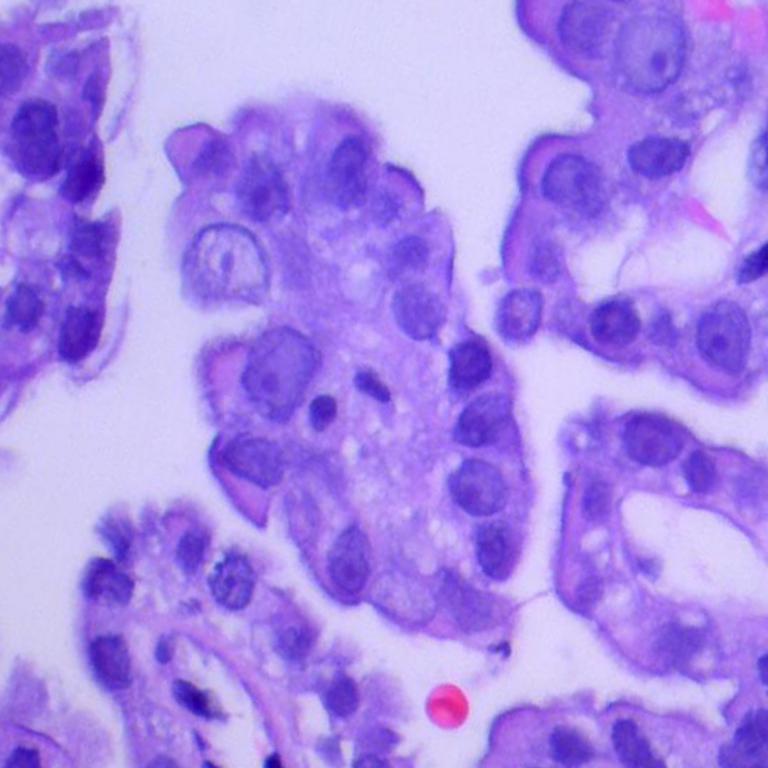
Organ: lung
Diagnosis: adenocarcinomas